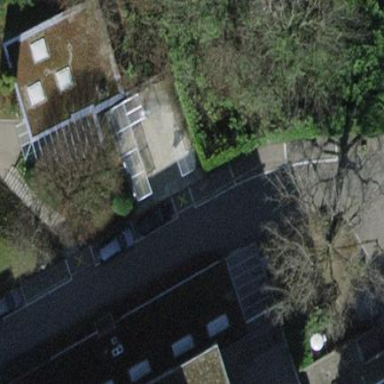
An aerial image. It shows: Hospital building.